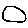
Label: circle